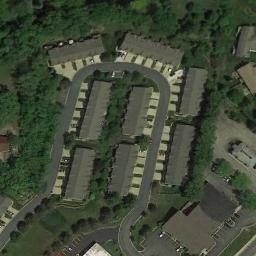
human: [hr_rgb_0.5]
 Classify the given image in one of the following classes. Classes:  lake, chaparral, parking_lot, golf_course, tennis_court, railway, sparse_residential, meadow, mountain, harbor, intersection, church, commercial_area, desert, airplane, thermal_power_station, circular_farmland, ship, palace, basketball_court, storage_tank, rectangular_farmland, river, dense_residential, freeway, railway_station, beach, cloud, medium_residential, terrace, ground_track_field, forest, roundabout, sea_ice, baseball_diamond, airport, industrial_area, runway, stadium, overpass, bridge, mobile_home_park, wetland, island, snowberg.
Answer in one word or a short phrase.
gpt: medium_residential